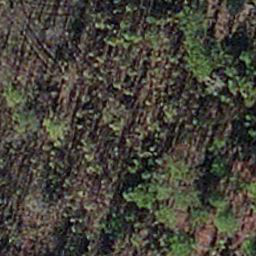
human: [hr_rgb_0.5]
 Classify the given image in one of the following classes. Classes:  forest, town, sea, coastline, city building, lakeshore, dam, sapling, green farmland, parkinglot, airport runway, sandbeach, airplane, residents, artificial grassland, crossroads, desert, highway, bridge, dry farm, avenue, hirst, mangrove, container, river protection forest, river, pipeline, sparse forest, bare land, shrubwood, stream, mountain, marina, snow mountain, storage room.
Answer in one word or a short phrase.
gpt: sapling